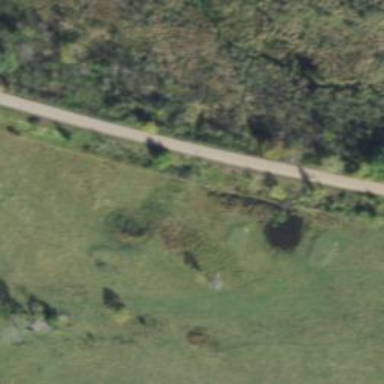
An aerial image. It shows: Abandoned railway path.